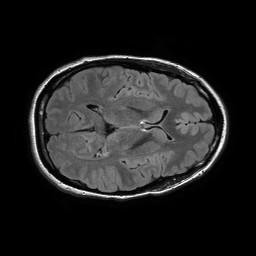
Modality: FLAIR
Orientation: axial
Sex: female
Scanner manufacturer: philips
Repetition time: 11 s
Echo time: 0.125 s